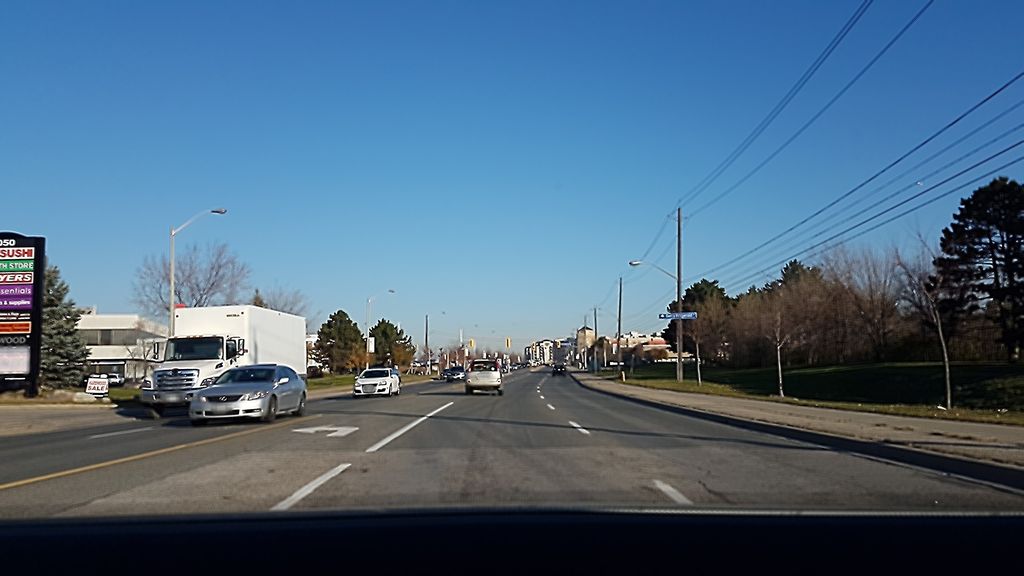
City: toronto